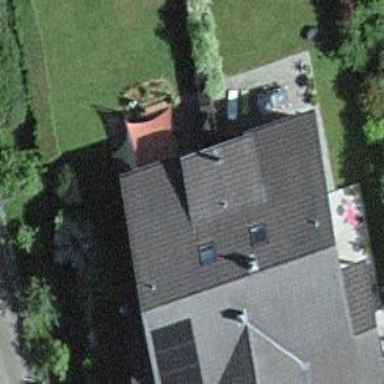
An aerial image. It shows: Residential building.